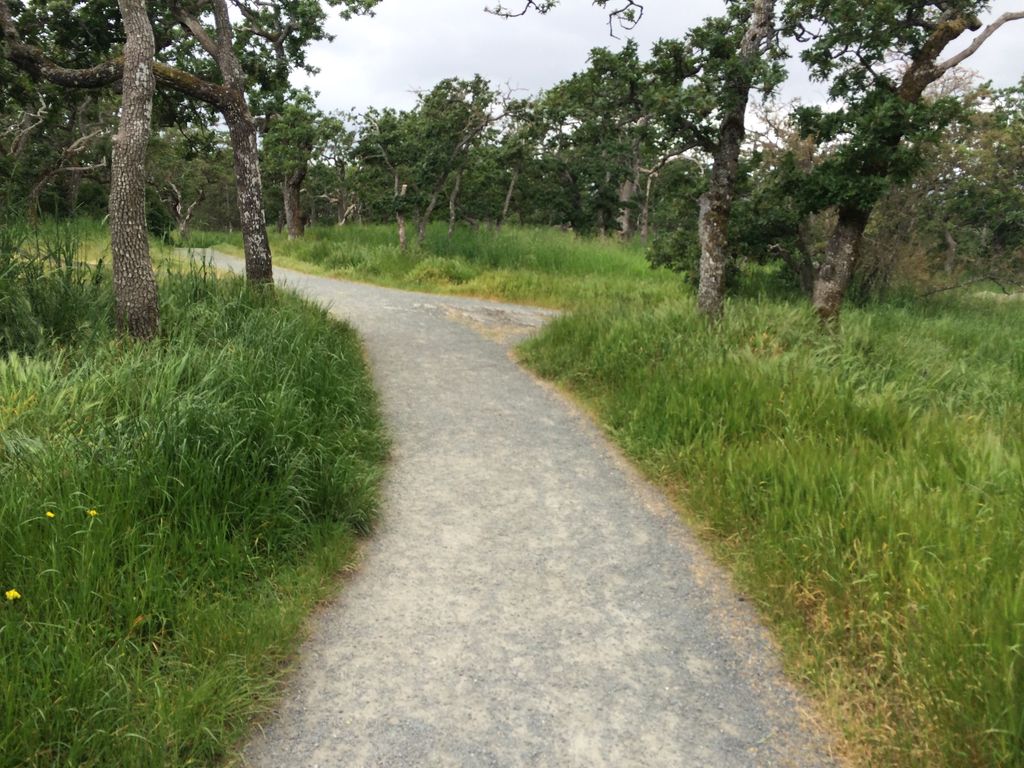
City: victoria